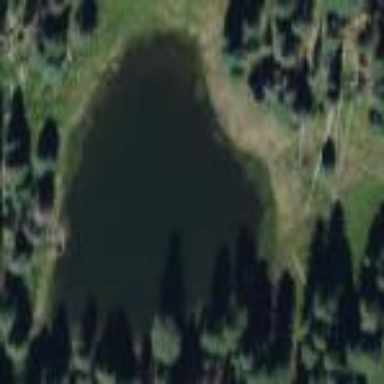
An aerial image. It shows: Serene lake surrounded by nature.